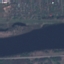
Label: River